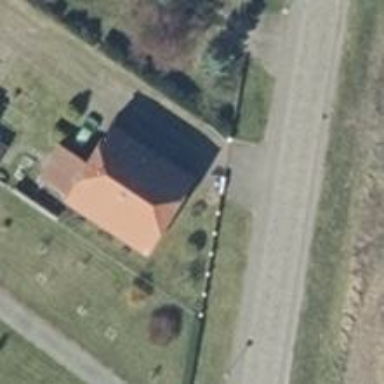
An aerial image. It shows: Building with half-hipped roof shape.